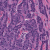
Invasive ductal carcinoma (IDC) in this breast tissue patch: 1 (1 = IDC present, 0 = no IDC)